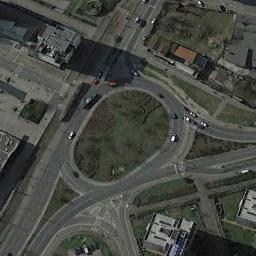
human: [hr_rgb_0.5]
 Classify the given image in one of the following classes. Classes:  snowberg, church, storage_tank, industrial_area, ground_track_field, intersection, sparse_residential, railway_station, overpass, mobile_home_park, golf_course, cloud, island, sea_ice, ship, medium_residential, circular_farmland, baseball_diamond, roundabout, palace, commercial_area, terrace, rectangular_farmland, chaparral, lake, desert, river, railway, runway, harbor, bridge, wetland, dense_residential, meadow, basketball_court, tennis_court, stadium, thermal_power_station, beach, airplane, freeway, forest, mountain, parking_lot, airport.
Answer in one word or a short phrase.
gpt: roundabout